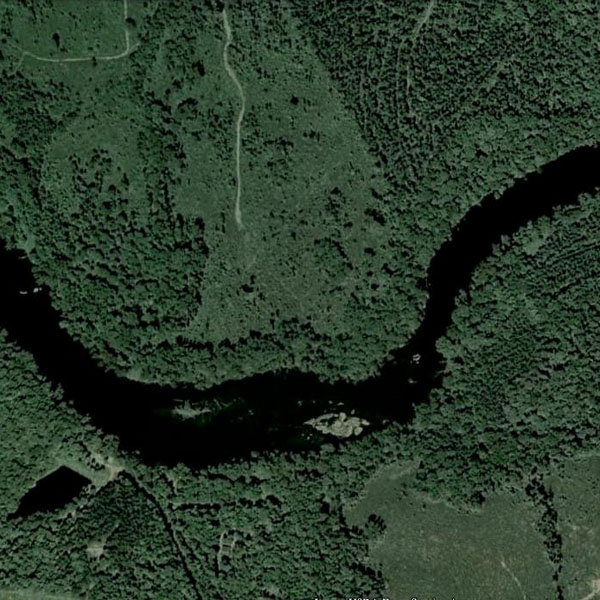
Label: River